Current action and preconditions to check: trajectory_clear

Your task: For each precondition in the list above, predict whether it will hold at this action.

Consider the current scene as observed from the mobile robot's camera, and analyze the predicted future states of all dynamic agents (e.g., people, animals, vehicles, or any moving entities) within the NEXT SECOND.

IMPORTANT: Only answer "very likely" if you are absolutely certain—based on strong, clear evidence—that a dynamic agent will violate the precondition in the predicted future state. Do NOT answer "very likely" for unlikely, ambiguous, or low-probability risks.

Ask yourself for each precondition: Is there a high probability, with clear and convincing evidence, that the predicted future states of any dynamic agent will interfere with the predicted future state of the currently executing action within the NEXT SECOND, causing that precondition to fail?

Assess the risk level based on these predictions. Use "likely" or "very likely" if motions create a clear risk of interference.

Use "neutral" or "improbable" if agents are nearby but their predicted paths are clearly diverging or non-conflicting.

Failure Risk Categories: "very improbable", "improbable", "neutral", "likely", "very likely"

Answer Format: Output ONLY the probability_of_failure value from these categories: "very improbable", "improbable", "neutral", "likely", "very likely"

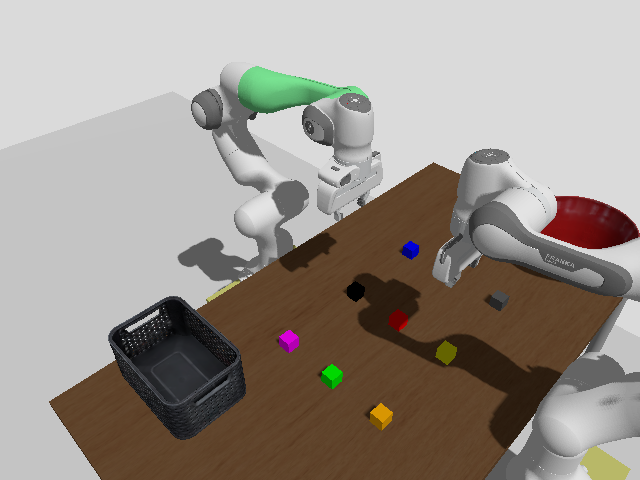

Answer: improbable